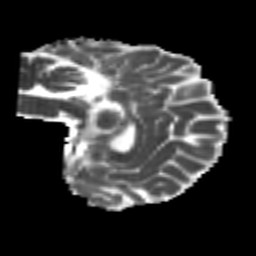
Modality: MD
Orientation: sagittal
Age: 23
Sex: female
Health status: healthy
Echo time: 0.074 s